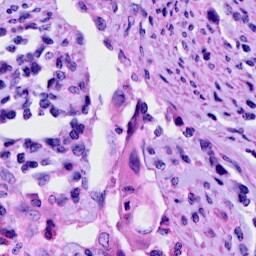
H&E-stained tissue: Cervix